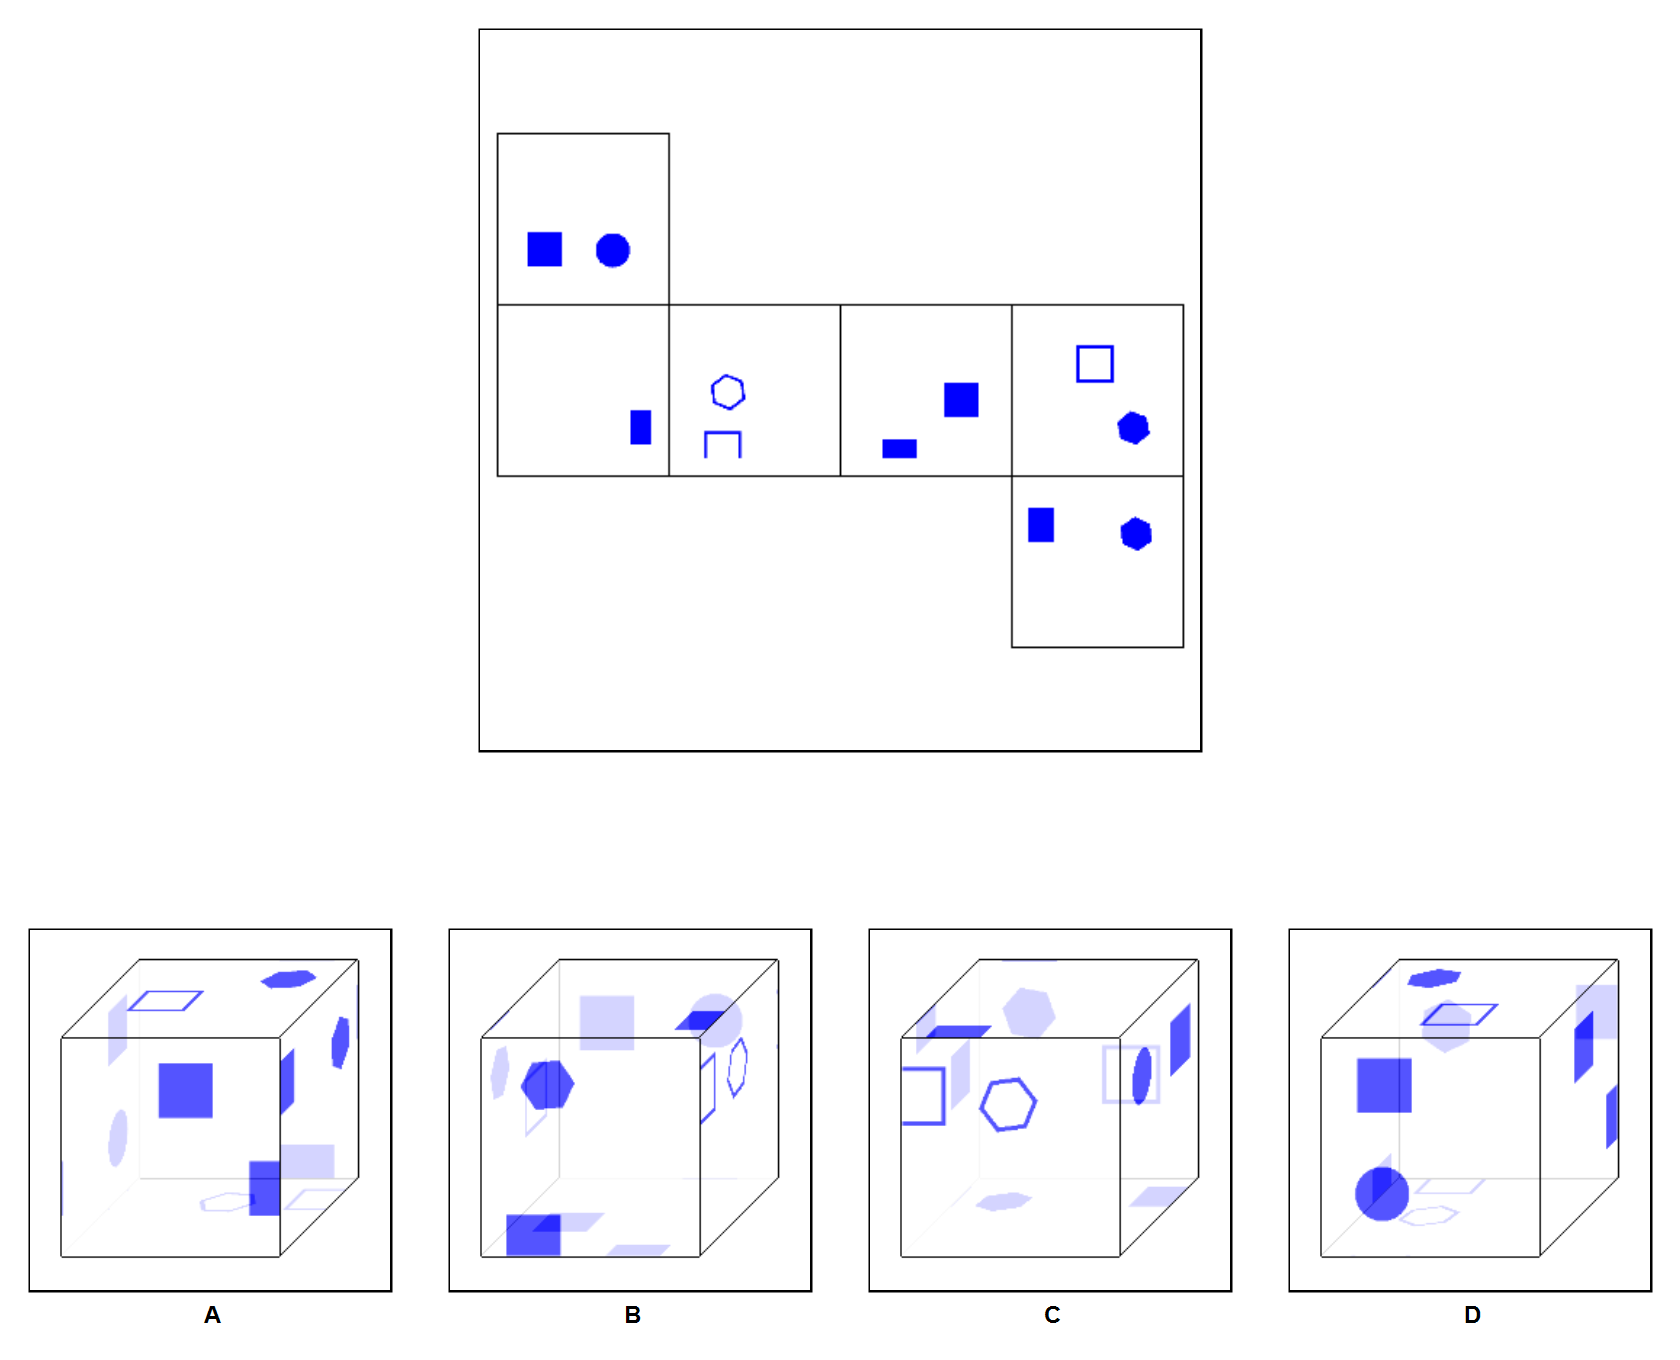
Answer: C